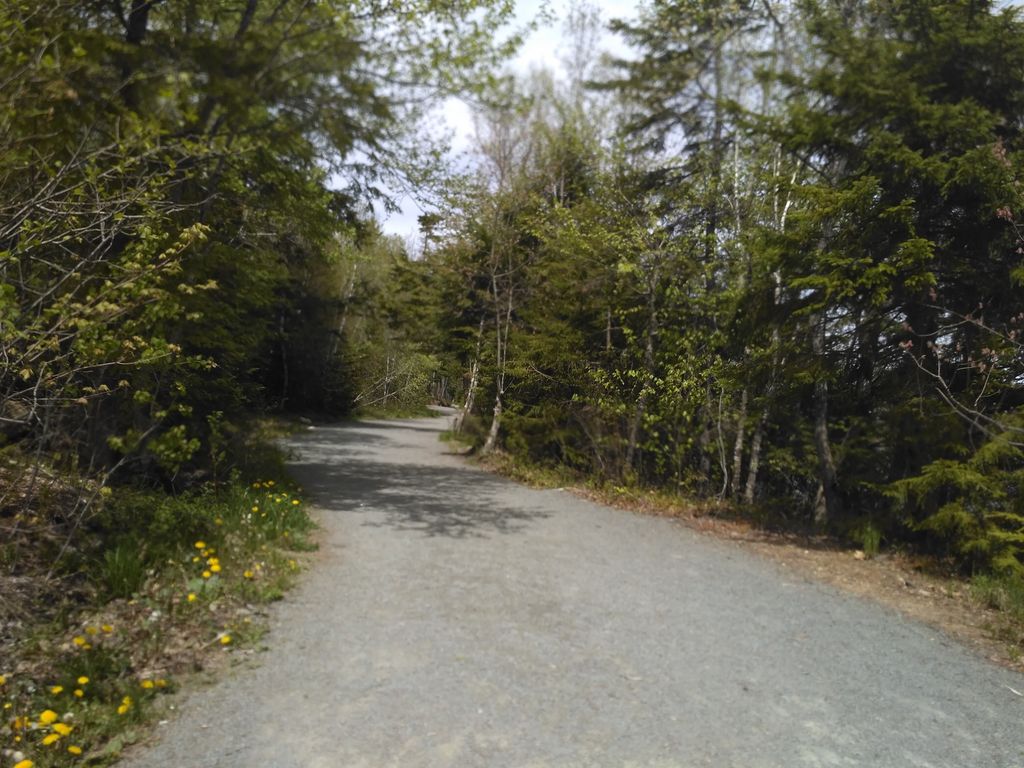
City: halifax